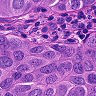
Metastatic tissue present: yes